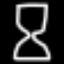
Label: hourglass